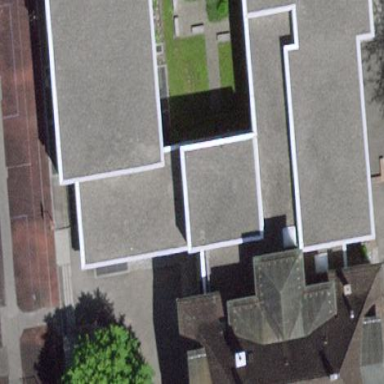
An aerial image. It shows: School building.